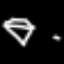
Label: diamond